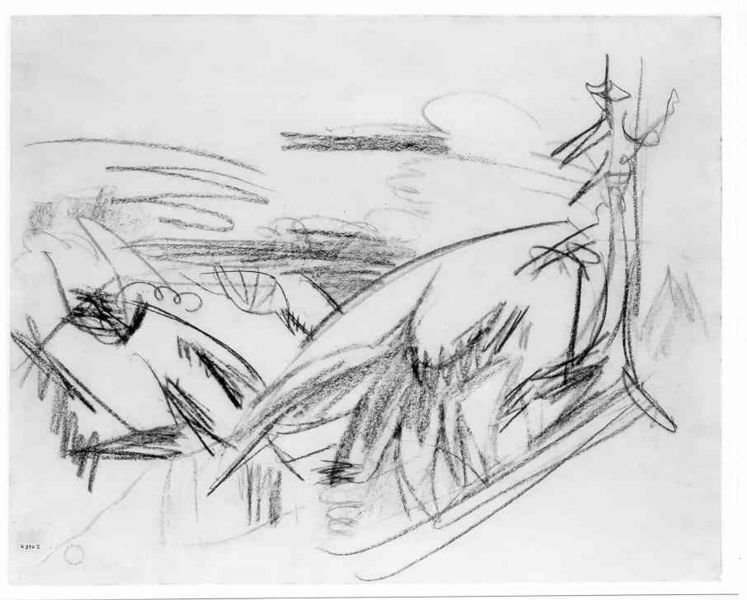
Titel: Blaurote Gebirgslandschaft
Künstler: Ernst Ludwig Kirchner
Standort: Karlsruhe
Institution: Staatliche Kunsthalle Karlsruhe
Schlagwörter: baum, berg, flügel, himmel, körper, mann, meer, schatten, vogel, wasser, weiß, wolken, bäume, landschaft, see, blume, frau, grau, hut, kreide, licht, schwarz, skizze, zeichnung, blüte, haus, hund, tier, tiere, wolke, expressionismus, mensch, signatur, baumstamm, hügel, schilf, vögel, rauch, sonne, blatt, person, pflanzen, kontrast, tal, wald, kreis, pferd, chaos, schnell, schwanz, schiff, papier, bogen, studie, flagge, mast, moderne, abstrakt, berge, fläche, gebirge, modern, grafik, graphik, linien, schlucht, weis, dampf, wild, inschrift, liegend, striche, surreal, bögen, mond, eckig, linie, kohle, wirbel, schwarzweiss, schraffur, radierung, durcheinander, strich, wirr, bleistift, tanne, entwurf, kohlezeichnung, reh, dynamisch, expressiv, picasso, huhn, zelt, bezeichnung, idee, kohlestift, zeichnugn, konzept, kringel, dinosaurier, gekritzel, kohöe, kritzelei, kritzel, chaotisch, gekritzelt, hektisch, solken, krakelei, bleisftift, chaor, kohlenstift, krackerl, krackel, kringel#, kohlw